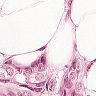
Metastatic tissue present: yes